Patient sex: M
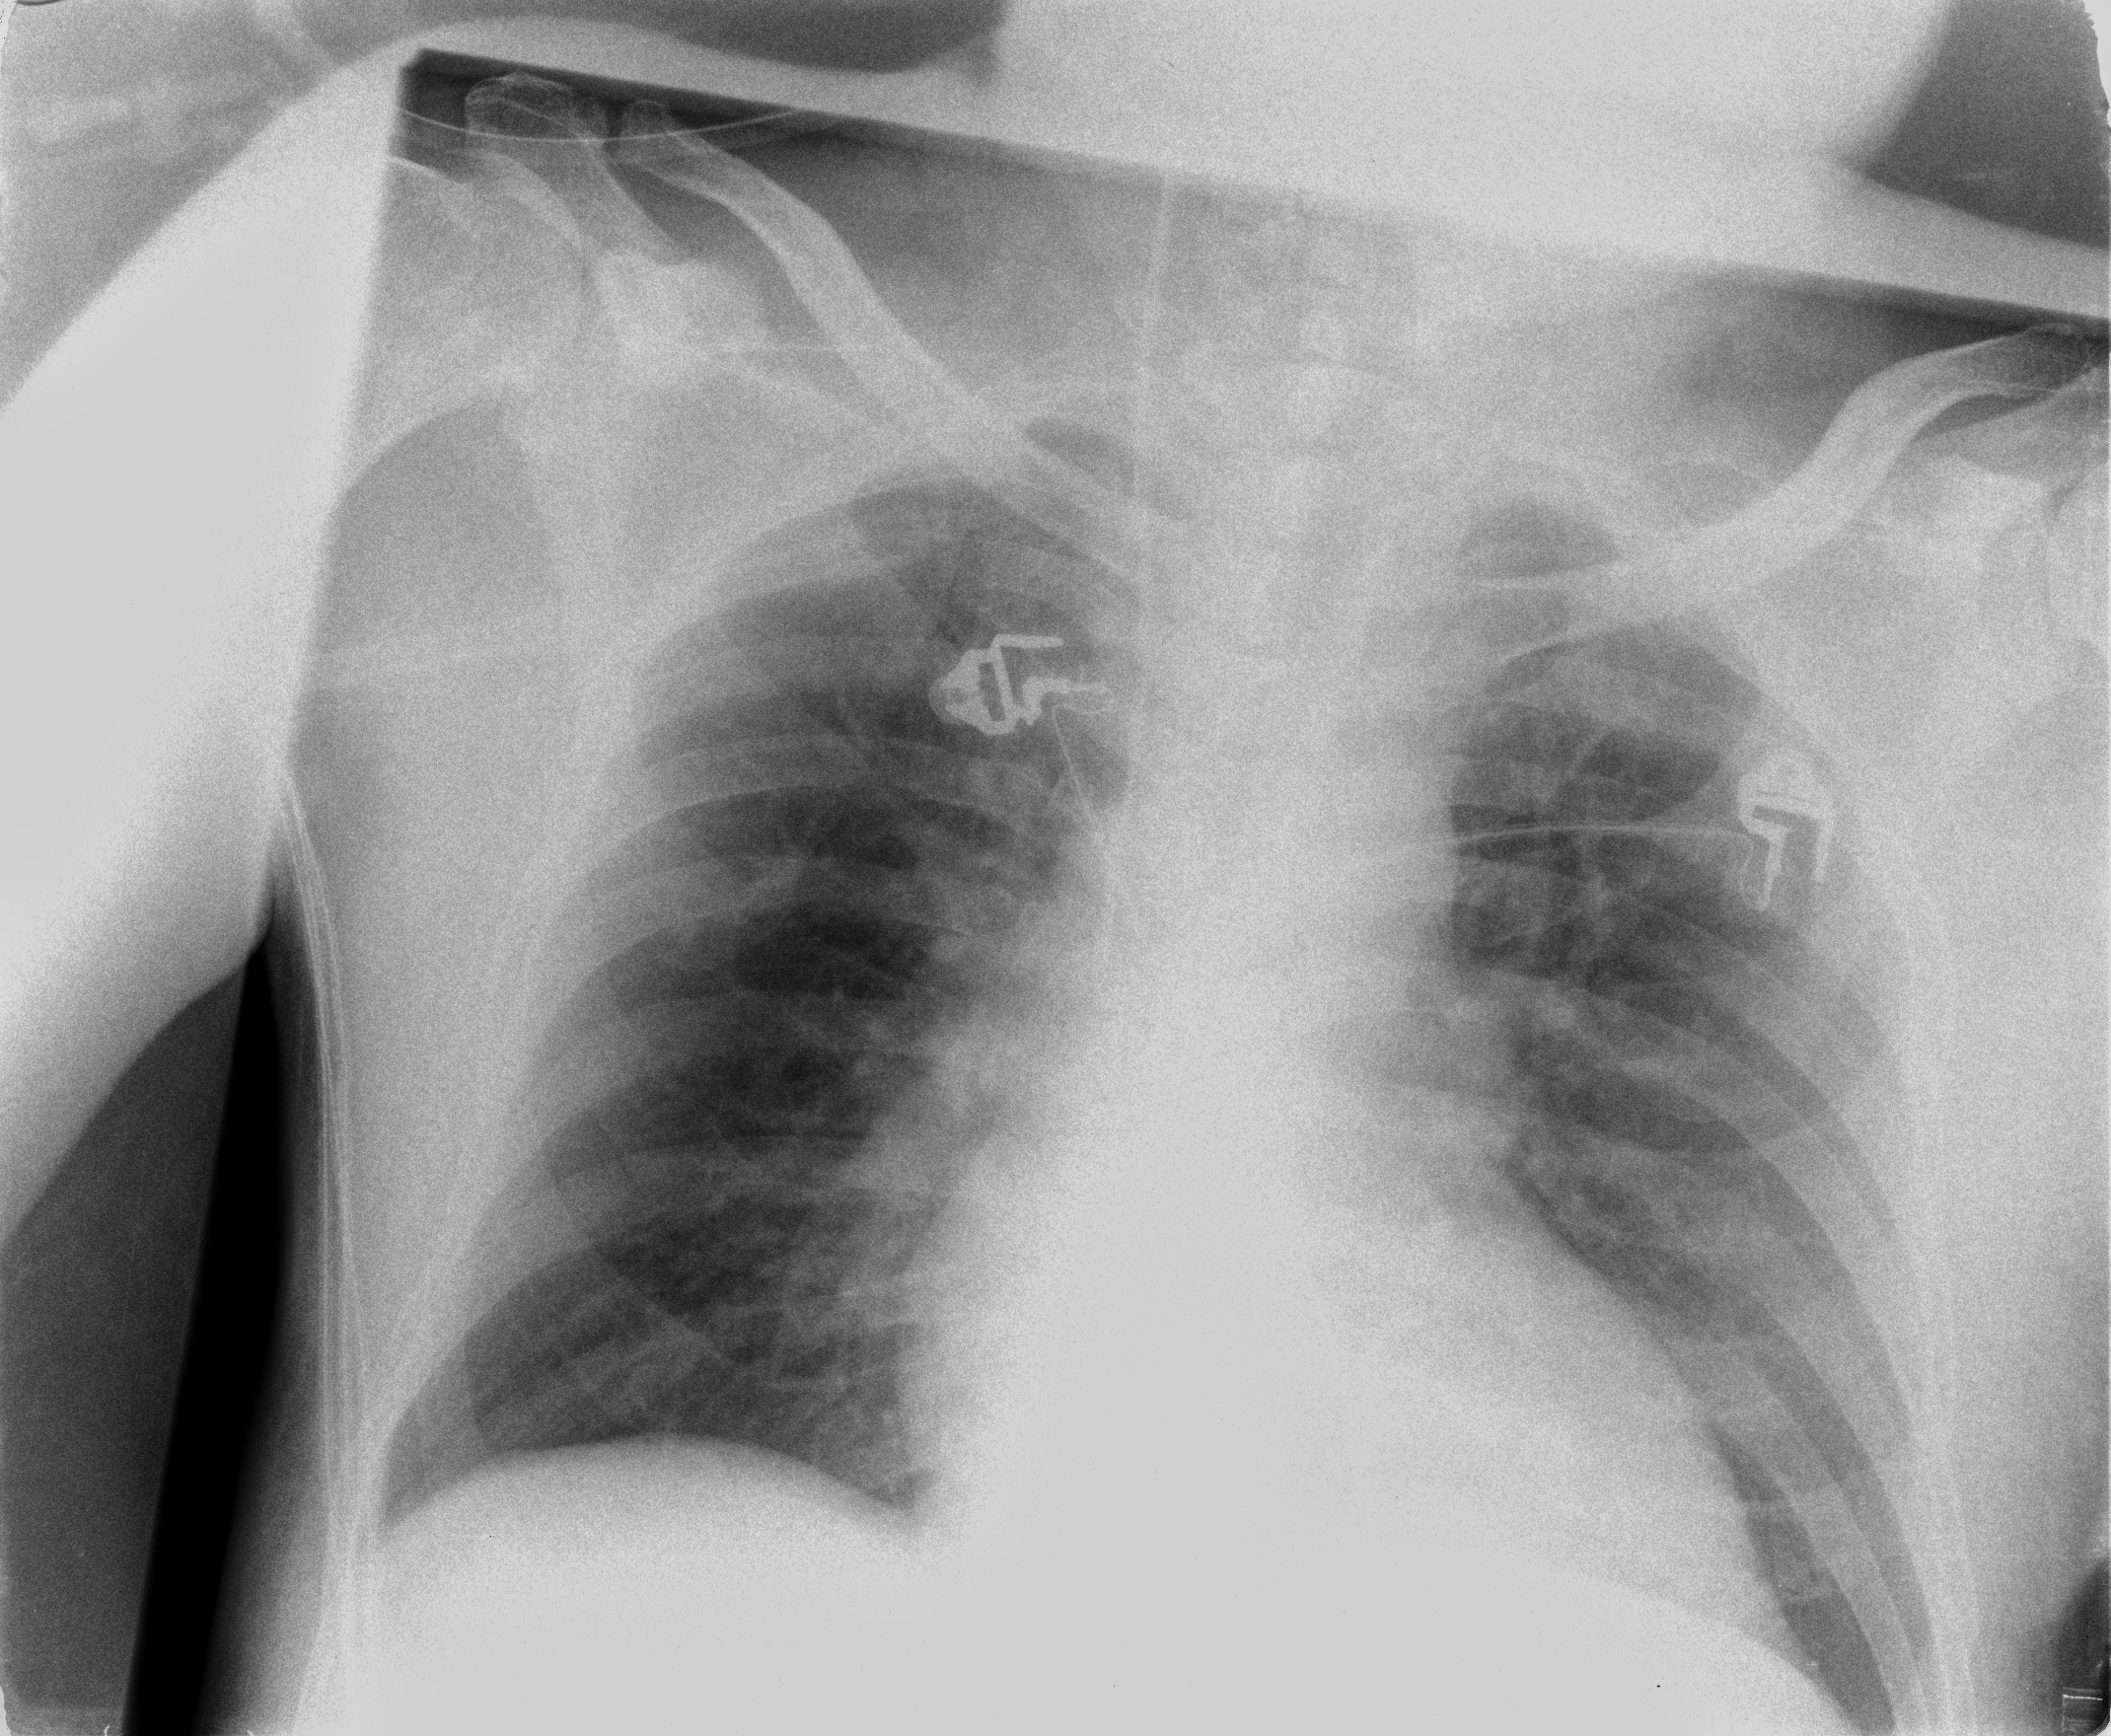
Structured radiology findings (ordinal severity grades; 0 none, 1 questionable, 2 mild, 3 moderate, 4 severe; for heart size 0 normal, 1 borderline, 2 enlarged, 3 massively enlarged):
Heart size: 2
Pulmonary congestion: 2
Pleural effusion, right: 0
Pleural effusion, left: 0
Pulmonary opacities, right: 0
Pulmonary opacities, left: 0
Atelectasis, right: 2
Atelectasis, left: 0